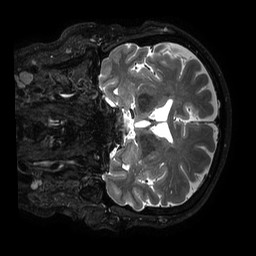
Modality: T2w
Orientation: coronal
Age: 66
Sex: male
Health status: ill
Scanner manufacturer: philips
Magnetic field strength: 3 T
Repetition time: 3.5 s
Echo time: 0.3 s